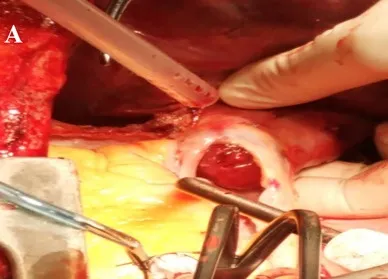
Surgical resection of zone II-III leiomyosarcoma. , leiomyosarcoma protruding into right atrium.
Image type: medical_photograph (other_medical_photograph)